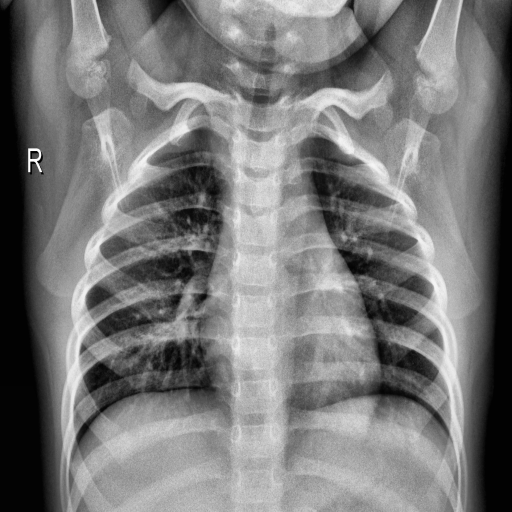
Finding: NORMAL